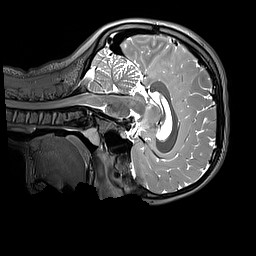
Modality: T2w
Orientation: sagittal
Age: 10
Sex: female
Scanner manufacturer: siemens
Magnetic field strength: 3 T
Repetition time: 3.2 s
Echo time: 0.408 s